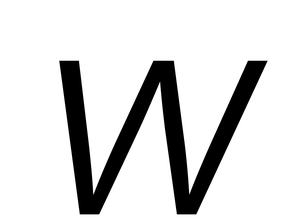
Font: Inter-Italic_Light_Italic